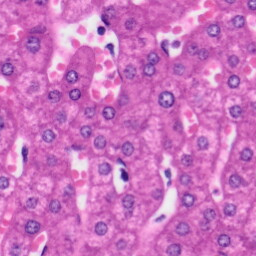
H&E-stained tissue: Liver